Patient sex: M
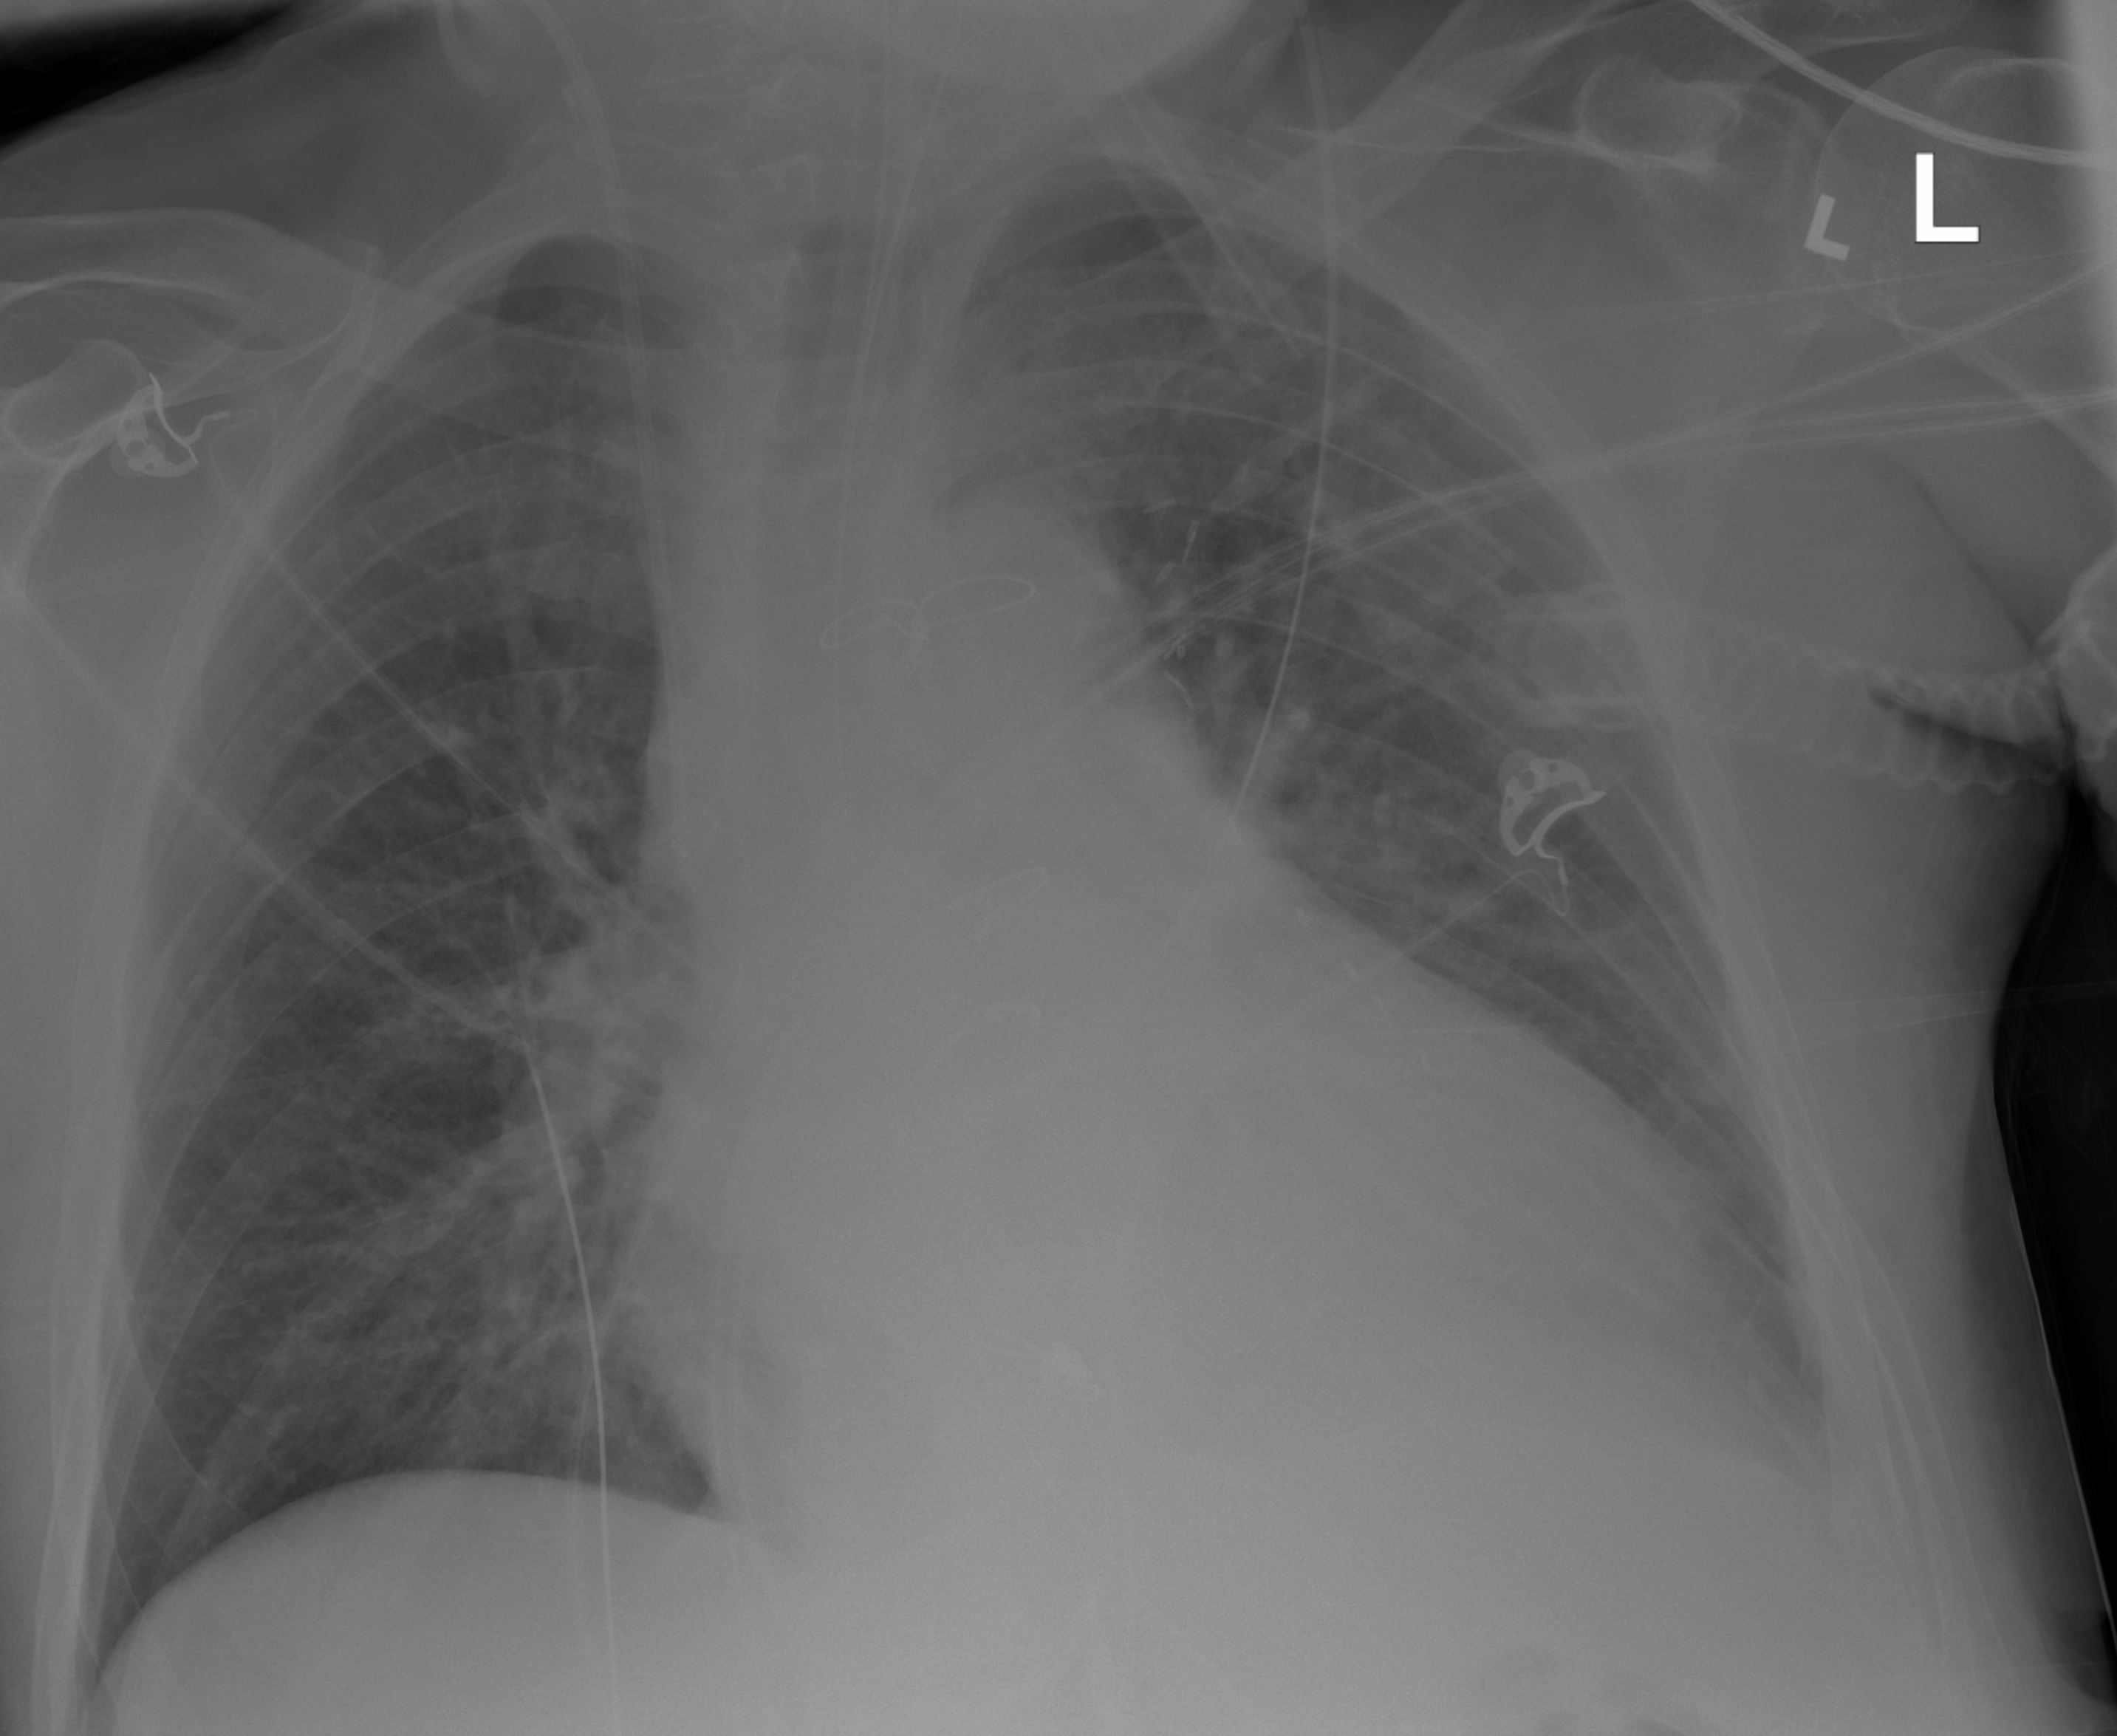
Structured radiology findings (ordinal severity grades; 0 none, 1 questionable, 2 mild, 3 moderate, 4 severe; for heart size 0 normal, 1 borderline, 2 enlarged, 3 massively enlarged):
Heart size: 3
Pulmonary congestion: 2
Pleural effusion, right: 1
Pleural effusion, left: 0
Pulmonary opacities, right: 2
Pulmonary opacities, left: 0
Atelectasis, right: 2
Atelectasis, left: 0